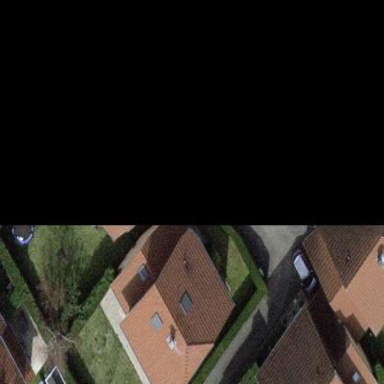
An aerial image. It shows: Detached building with half-hipped roof shape.